Question: What section shown?
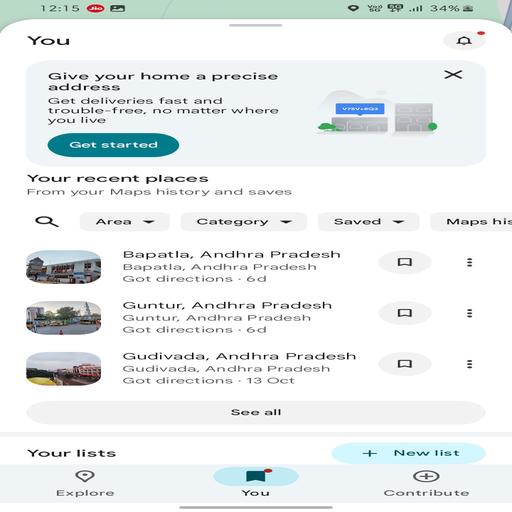
Answer: Recent places